Question: Why this transition does not start from the expected place?
That is, the place where is the CardView.

Android Studio 1.0-RC2, TargetSdk 21, MinSdk 21, AppCompat-21.0.2, CardView-21.0.2, RecyclerView-21.0.2.
Genymotion Nexus 5 Lollipop Preview
## The Code (Simplified)
I have three shared elements:
Source:
'''
<CardView
android:transitionName="cardView">
<ImageView
android:transitionName="imageView">
<TextView
android:transitionName="textView">
'''
Target:
'''
<RelativeLayout
android:transitionName="cardView">
<ImageView
android:transitionName="imageView">
<TextView
android:transitionName="textView">
'''
Note below that the transition names are added programmatically. This is because CardView are holded on a RecyclerView and there are many copies of it. I've tried using the same name (as in the XML instance) but doesn't work neither.
The ReciclerView.Adapter does this:
'''
@Override
public void onBindViewHolder(ViewHolder viewHolder, int position) {
//...
ViewCompat.setTransitionName(viewHolder.mCardView, "cardViewTransition" + position);
ViewCompat.setTransitionName(viewHolder.mImageView, "imageTransition" + position);
ViewCompat.setTransitionName(viewHolder.mTextView, "textTransition" + position);
//...
}
'''
The HomeActivity does this:
'''
@Override
protected void onCreate(Bundle savedInstanceState) {
getWindow().requestFeature(android.view.Window.FEATURE_CONTENT_TRANSITIONS);
getWindow().requestFeature(android.view.Window.FEATURE_ACTIVITY_TRANSITIONS);
// ..
mRecyclerView.addOnItemTouchListener(
new RecyclerItemClickListener(this, new RecyclerItemClickListener.OnItemClickListener() {
@Override public void onItemClick(View view, int position) {
Intent intent = new Intent(selfContext, DetailActivity.class);
View imageView = view.findViewById(R.id.imageView);
TextView textView = (TextView)view.findViewById(R.id.textView);
Bundle extras = new Bundle();
extras.putInt("position", position);
extras.putString("text", textView.getText().toString());
intent.putExtras(extras);
String name = ViewCompat.getTransitionName(view);
ActivityOptionsCompat options =
ActivityOptionsCompat.makeSceneTransitionAnimation(selfContext
,Pair.create(view, ViewCompat.getTransitionName(view))
,Pair.create(imageView, ViewCompat.getTransitionName(imageView))
,Pair.create((View)textView, ViewCompat.getTransitionName(textView))
);
ActivityCompat.startActivity(selfContext, intent, options.toBundle());
}
})
);
///...
}
'''
The DetailActivity does this:
'''
@Override
protected void onCreate(Bundle savedInstanceState) {
getWindow().requestFeature(android.view.Window.FEATURE_CONTENT_TRANSITIONS);
getWindow().requestFeature(android.view.Window.FEATURE_ACTIVITY_TRANSITIONS);
super.onCreate(savedInstanceState);
setContentView(R.layout.activity_detail);
// ...
Bundle extras = getIntent().getExtras();
int mPositionRef = extras.getInt("position");
View base = findViewById(R.id.detail_layout);
View image = findViewById(R.id.imageView);
TextView text = (TextView) findViewById(R.id.txtLabel);
text.setText(extras.getString("text"));
ViewCompat.setTransitionName(base, "cardViewTransition" + mPositionRef);
ViewCompat.setTransitionName(image, "imageTransition" + mPositionRef);
ViewCompat.setTransitionName(text, "textTransition" + mPositionRef);
}
'''
I've debugged and shared elements have the same names in the source and destination.
## The Question (Again)
Why this transition does not start from the expected place? That is, the place where is the CardView.
Complete sample in <URL>
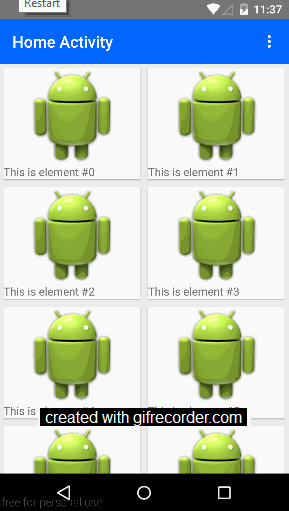
Answer: There is a known bug in Lollipop related to nested shared elements (i.e. adding both a view group and one of its children as shared elements at the same time), so it might be related to that (source: <URL>.
Try only adding the ImageView and TextView as shared elements instead (not the parent relative layout container).